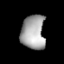
Tissue: lung
Cell type: Epithelial cells
Senescence score: 0.2033
Nuclear area (px): 799
Mean DAPI intensity: 165.049